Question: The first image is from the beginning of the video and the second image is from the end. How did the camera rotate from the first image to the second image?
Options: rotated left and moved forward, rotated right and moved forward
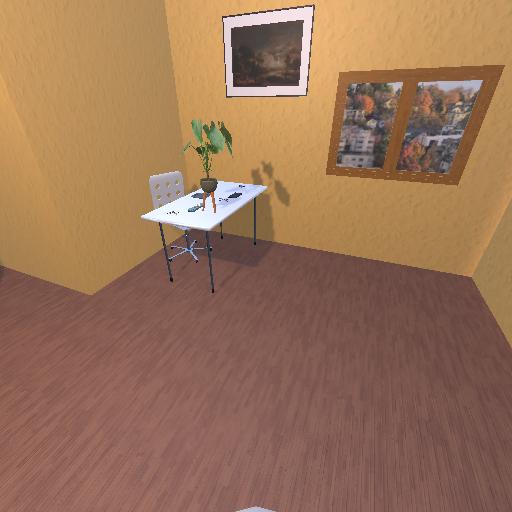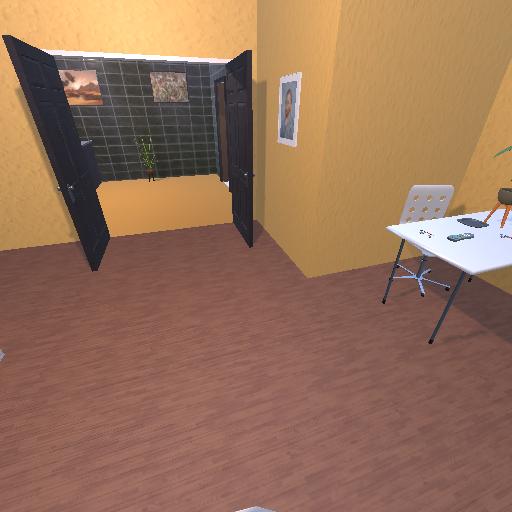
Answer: rotated left and moved forward